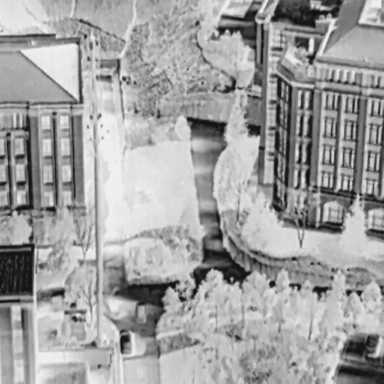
There are two Cars in the infrared image.